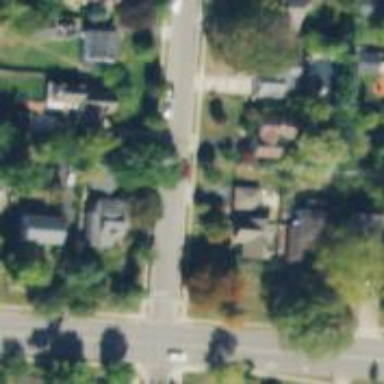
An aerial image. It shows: Residential driveway used as service road.